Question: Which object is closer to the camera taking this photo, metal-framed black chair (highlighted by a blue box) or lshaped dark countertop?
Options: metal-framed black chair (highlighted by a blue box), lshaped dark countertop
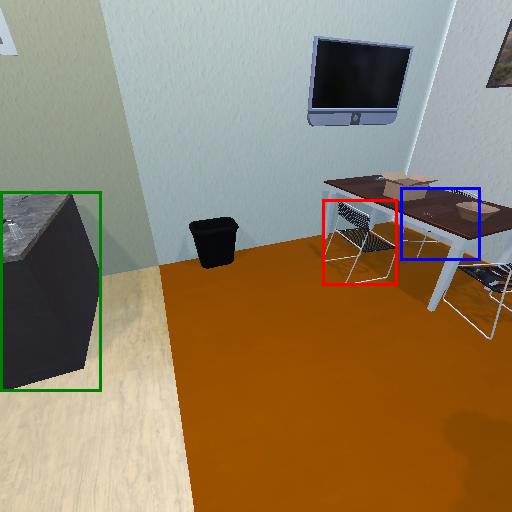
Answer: metal-framed black chair (highlighted by a blue box)